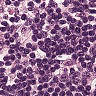
Metastatic tissue present: no